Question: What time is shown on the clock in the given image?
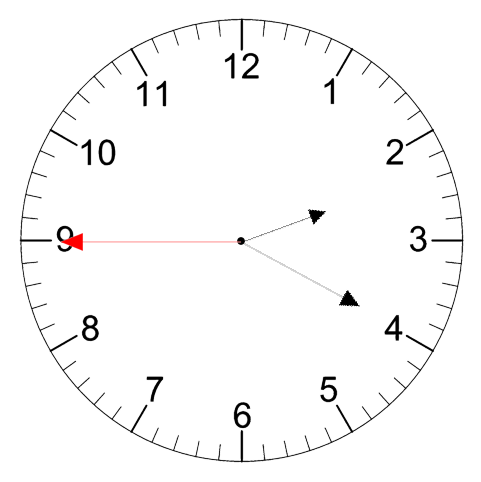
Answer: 02:19:45